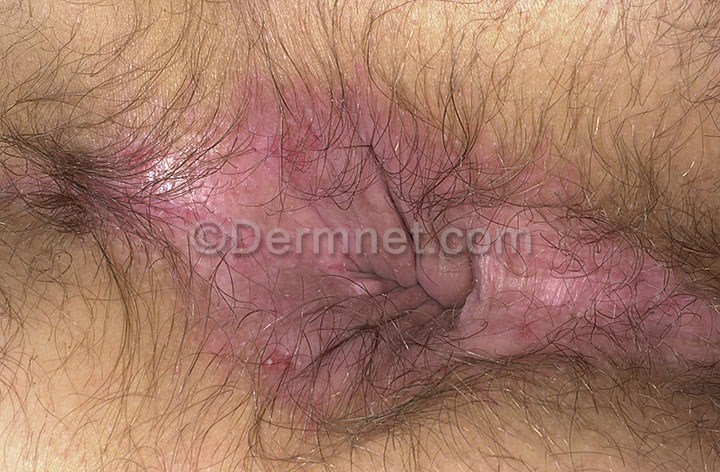
Disease: Eczema Photos